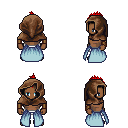
a pixel art fantasy rpg character, male body template, human, dark skin, overskirt, white pants, red mohawk hairstyle, cloth hood, leather bracers, black shoes, four views (front, back, left, right), 2x2 character sprite sheet, small pixel art, hard edges, no anti-aliasing